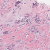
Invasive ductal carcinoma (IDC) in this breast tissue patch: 1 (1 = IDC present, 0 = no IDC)